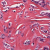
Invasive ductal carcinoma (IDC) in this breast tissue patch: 1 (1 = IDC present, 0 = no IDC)